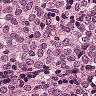
Metastatic tissue present: yes